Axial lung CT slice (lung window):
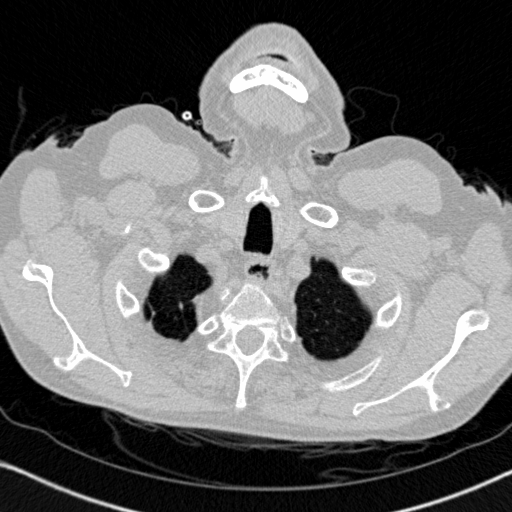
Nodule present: no